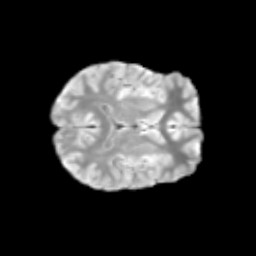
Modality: T2w
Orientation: axial
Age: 14
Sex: female
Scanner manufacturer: siemens
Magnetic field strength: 3 T
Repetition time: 3.8 s
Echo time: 0.07 s